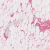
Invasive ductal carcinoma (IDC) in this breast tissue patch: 0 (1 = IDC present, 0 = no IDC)